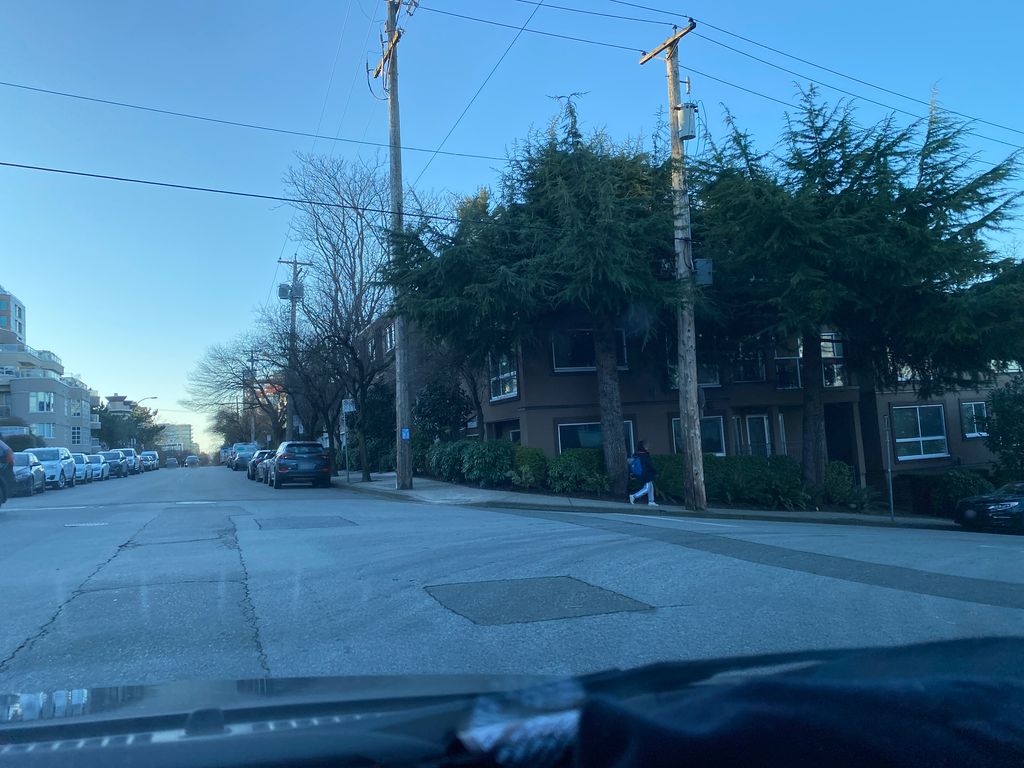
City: vancouver